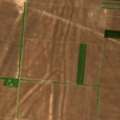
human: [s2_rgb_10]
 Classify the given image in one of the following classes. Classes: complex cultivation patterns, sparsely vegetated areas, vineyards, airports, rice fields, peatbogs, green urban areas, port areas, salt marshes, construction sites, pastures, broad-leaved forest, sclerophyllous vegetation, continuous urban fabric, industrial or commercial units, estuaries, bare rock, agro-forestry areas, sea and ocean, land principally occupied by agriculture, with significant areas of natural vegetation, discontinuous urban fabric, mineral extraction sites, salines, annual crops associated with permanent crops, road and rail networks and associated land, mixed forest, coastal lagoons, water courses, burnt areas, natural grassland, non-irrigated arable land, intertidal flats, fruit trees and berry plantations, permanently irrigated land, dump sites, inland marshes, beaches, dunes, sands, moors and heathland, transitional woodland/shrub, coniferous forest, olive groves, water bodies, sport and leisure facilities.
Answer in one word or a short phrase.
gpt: non-irrigated arable land